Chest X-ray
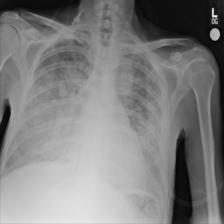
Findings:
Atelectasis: negative
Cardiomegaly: negative
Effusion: negative
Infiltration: positive
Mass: positive
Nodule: negative
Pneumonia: negative
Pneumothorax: negative
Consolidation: positive
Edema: negative
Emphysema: negative
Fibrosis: negative
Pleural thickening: negative
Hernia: negative